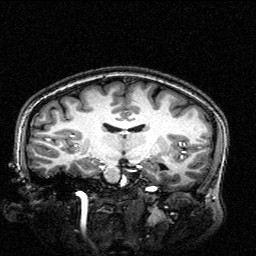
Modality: T1w
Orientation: sagittal
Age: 20
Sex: female